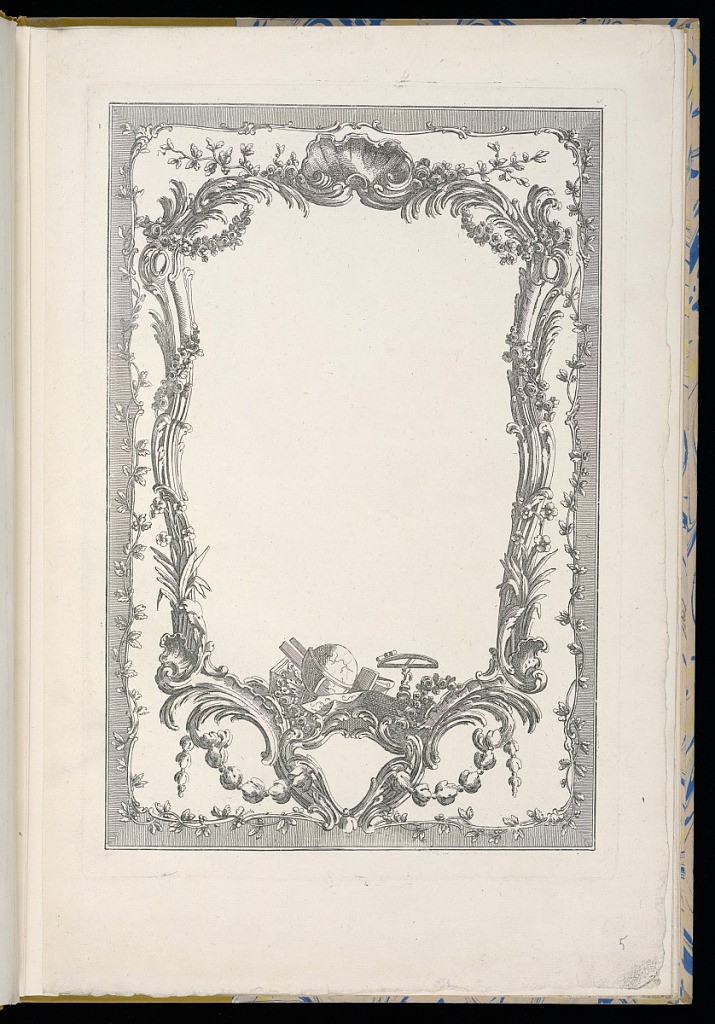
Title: Ornamental Frame Design
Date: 18th century
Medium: Etching on laid paper
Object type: Print
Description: Design for a rectangular frame, decorated with ornament motifs including a garland of flowers, reeds, shells, and a globe above a cartouche at the bottom.